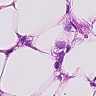
Metastatic tissue present: yes